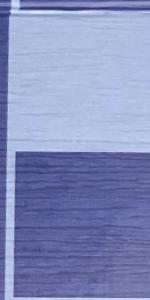
Label: Empty